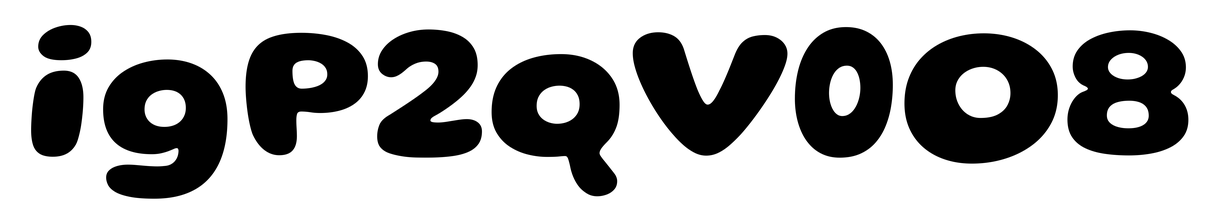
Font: Gluten_Bold